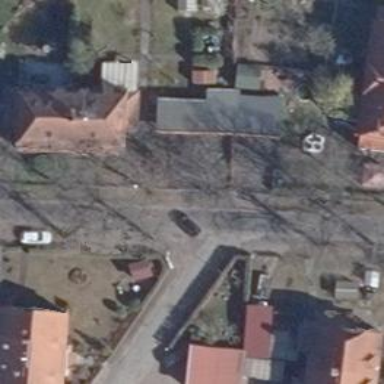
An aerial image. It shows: Residential road where parking is not allowed.